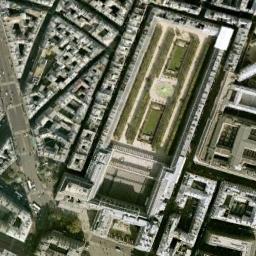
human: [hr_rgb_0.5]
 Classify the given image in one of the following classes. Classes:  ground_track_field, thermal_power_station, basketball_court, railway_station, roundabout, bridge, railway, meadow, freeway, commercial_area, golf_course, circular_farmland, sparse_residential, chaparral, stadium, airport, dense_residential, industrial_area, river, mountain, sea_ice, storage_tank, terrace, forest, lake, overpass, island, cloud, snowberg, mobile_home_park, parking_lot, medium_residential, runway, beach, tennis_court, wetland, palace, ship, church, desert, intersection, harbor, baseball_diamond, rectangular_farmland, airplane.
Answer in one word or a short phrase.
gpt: palace